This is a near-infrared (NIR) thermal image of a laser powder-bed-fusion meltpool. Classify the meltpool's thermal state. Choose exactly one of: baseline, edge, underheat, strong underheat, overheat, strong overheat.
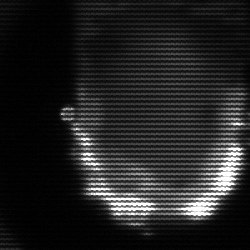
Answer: baseline